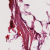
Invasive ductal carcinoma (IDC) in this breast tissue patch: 0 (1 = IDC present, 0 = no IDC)